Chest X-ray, AP view. Patient: 44 years old, sex M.
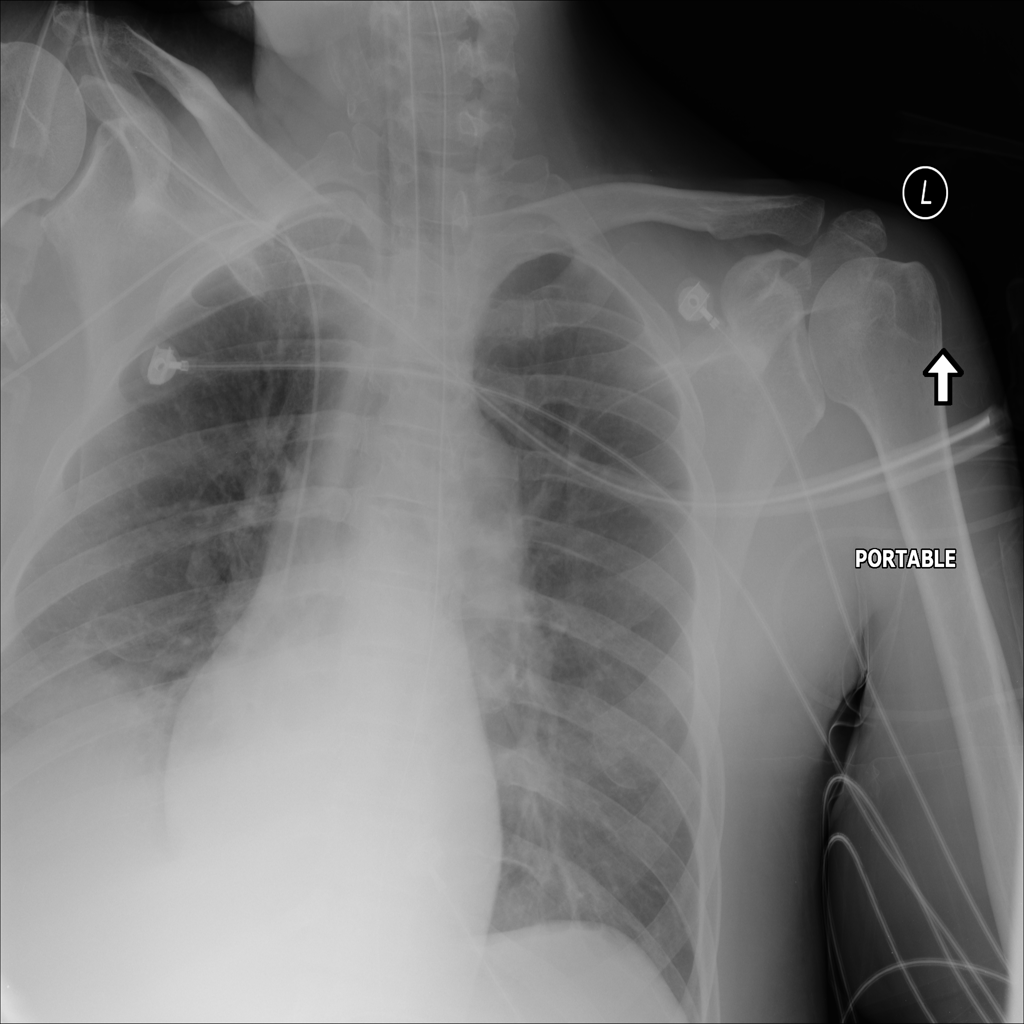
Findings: Atelectasis, Effusion